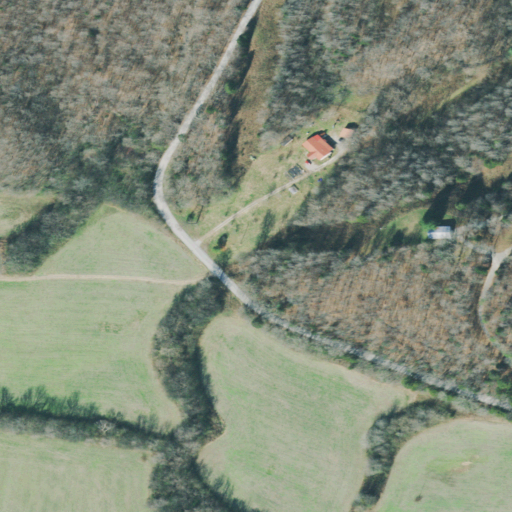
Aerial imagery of valley in Tennessee named Dabbs Hollow containing deciduous forest, pasture, cultivated crops, open development, shrub, low intensity development, and medium intensity development